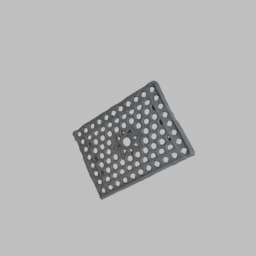
Label: decoration